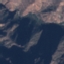
Land use / land cover: HerbaceousVegetation